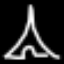
Label: The Eiffel Tower